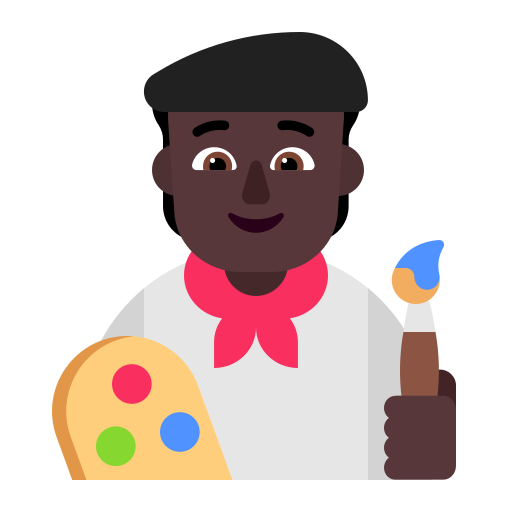
artist flat dark